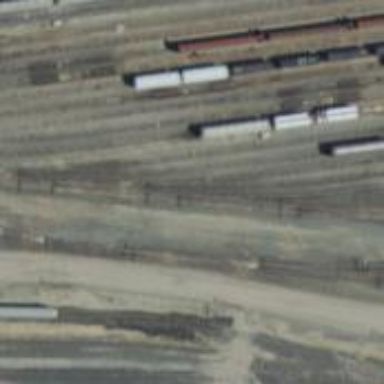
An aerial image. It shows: Railway yard in service.